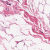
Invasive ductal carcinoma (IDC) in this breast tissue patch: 0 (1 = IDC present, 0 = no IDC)